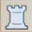
Piece: wR